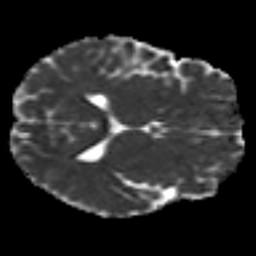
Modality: MD
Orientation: axial
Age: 41
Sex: male
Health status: healthy
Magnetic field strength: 3 T
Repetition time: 8.4 s
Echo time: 0.0926 s